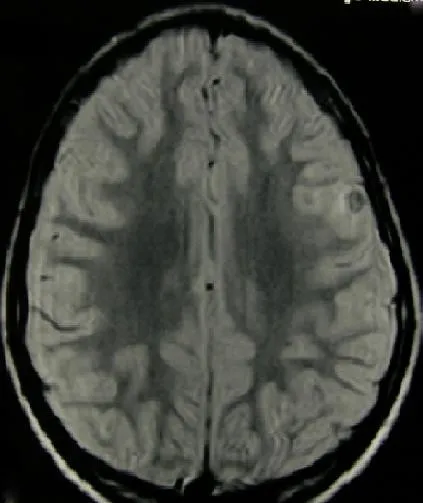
Post treatment brain MRI. Axial T2-weighted MRI shows edema's disappearance and calcified lesions, one in right lentiform nucleus and one in left frontal-parietal cortex.
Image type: radiology (mri)